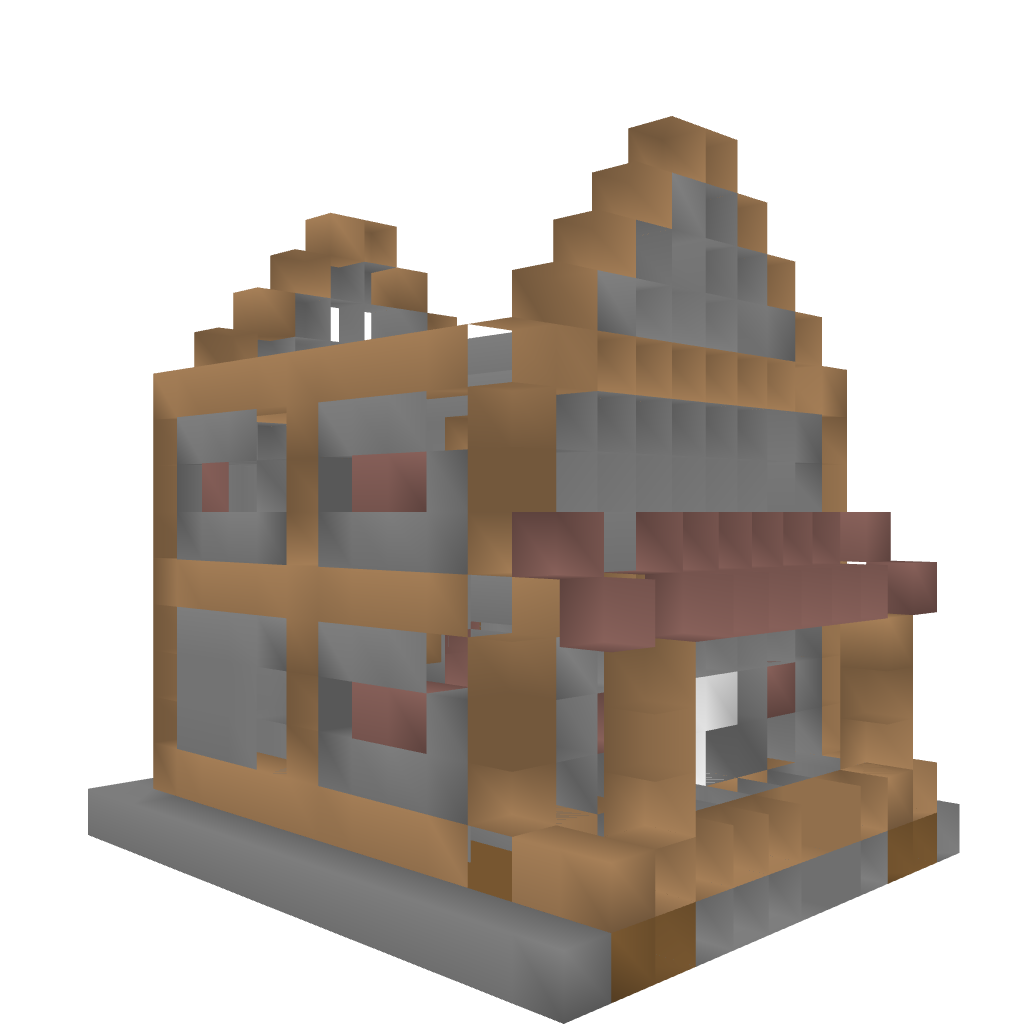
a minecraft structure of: Depository (Bank) bad low quality